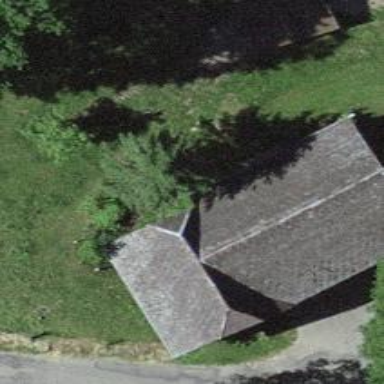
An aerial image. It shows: Barn.